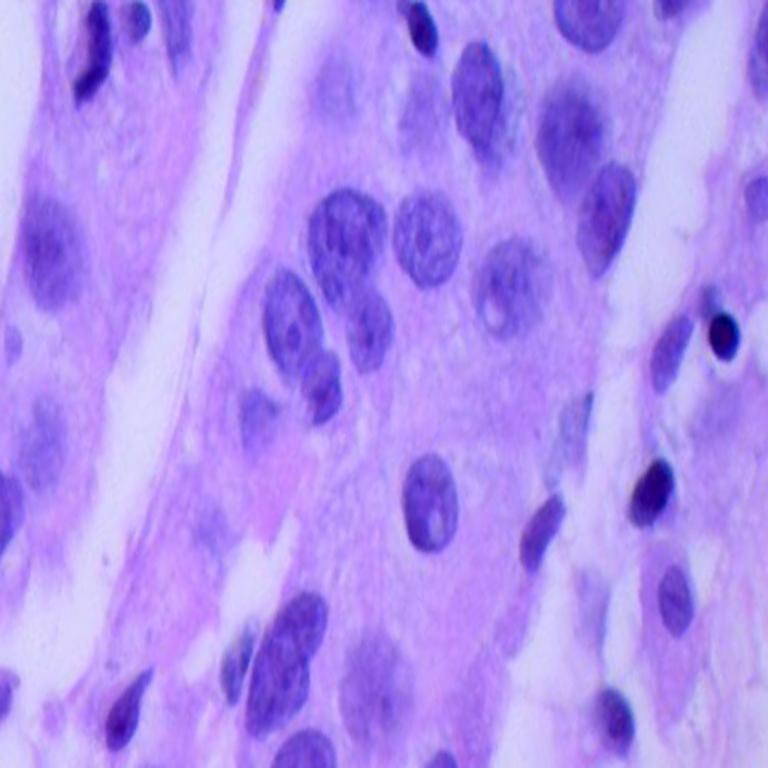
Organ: lung
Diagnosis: adenocarcinomas